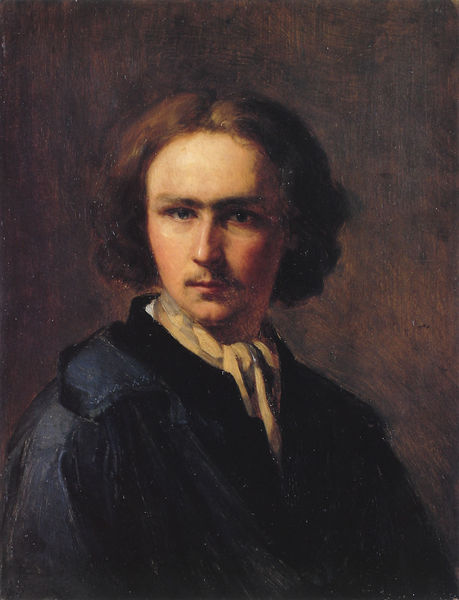
Titel: Selbstbildnis im Malerkittel
Künstler: Caspar David Friedrich
Institution: Köln, Letter Stiftung
Schlagwörter: blau, dunkel, gemälde, mann, weiß, braun, hintergrund, profil, schwarz, stirn, tuch, schleife, bart, jung, schnurrbart, augen, kleidung, kragen, bild, herr, portrait, porträt, öl, haare, mantel, bruststück, scheitel, romantik, halstuch, ölmalerei, kravatte, feuerbach, direkt, stin, männerbildnis, öl auf leinwand, portriatgemälde